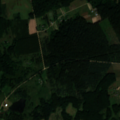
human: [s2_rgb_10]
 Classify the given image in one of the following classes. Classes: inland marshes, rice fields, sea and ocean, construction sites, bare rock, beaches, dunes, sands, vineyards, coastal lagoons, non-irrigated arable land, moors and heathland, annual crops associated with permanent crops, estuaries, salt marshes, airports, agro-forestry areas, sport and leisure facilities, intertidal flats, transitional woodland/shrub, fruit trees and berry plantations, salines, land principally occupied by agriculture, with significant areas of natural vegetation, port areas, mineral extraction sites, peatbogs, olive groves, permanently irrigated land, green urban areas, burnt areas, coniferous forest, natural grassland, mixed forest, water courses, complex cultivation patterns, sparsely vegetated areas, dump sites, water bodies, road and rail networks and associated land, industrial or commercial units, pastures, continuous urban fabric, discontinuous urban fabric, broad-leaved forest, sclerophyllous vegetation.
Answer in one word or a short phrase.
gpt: non-irrigated arable land, complex cultivation patterns, land principally occupied by agriculture, with significant areas of natural vegetation, broad-leaved forest, mixed forest, transitional woodland/shrub